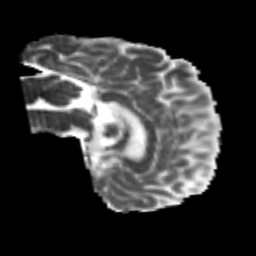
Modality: MD
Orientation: sagittal
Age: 22
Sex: male
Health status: healthy
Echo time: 0.074 s